Group 1:
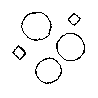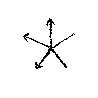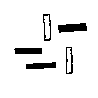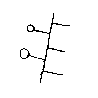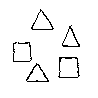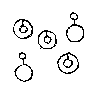
Group 2:
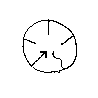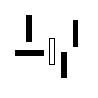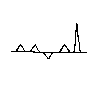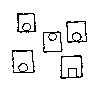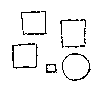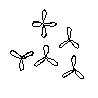
Rule separating the two groups: Two clusters of three and two objects each vs. one cluster of three objects and two different objects.
Concepts: 1, 2, 3, and, cluster, conjunction logical, feature_cluster, number, one, same, same_shape, three, two
Author: Douglas R. Hofstadter